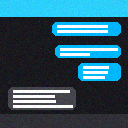
Screen state: on